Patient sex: M
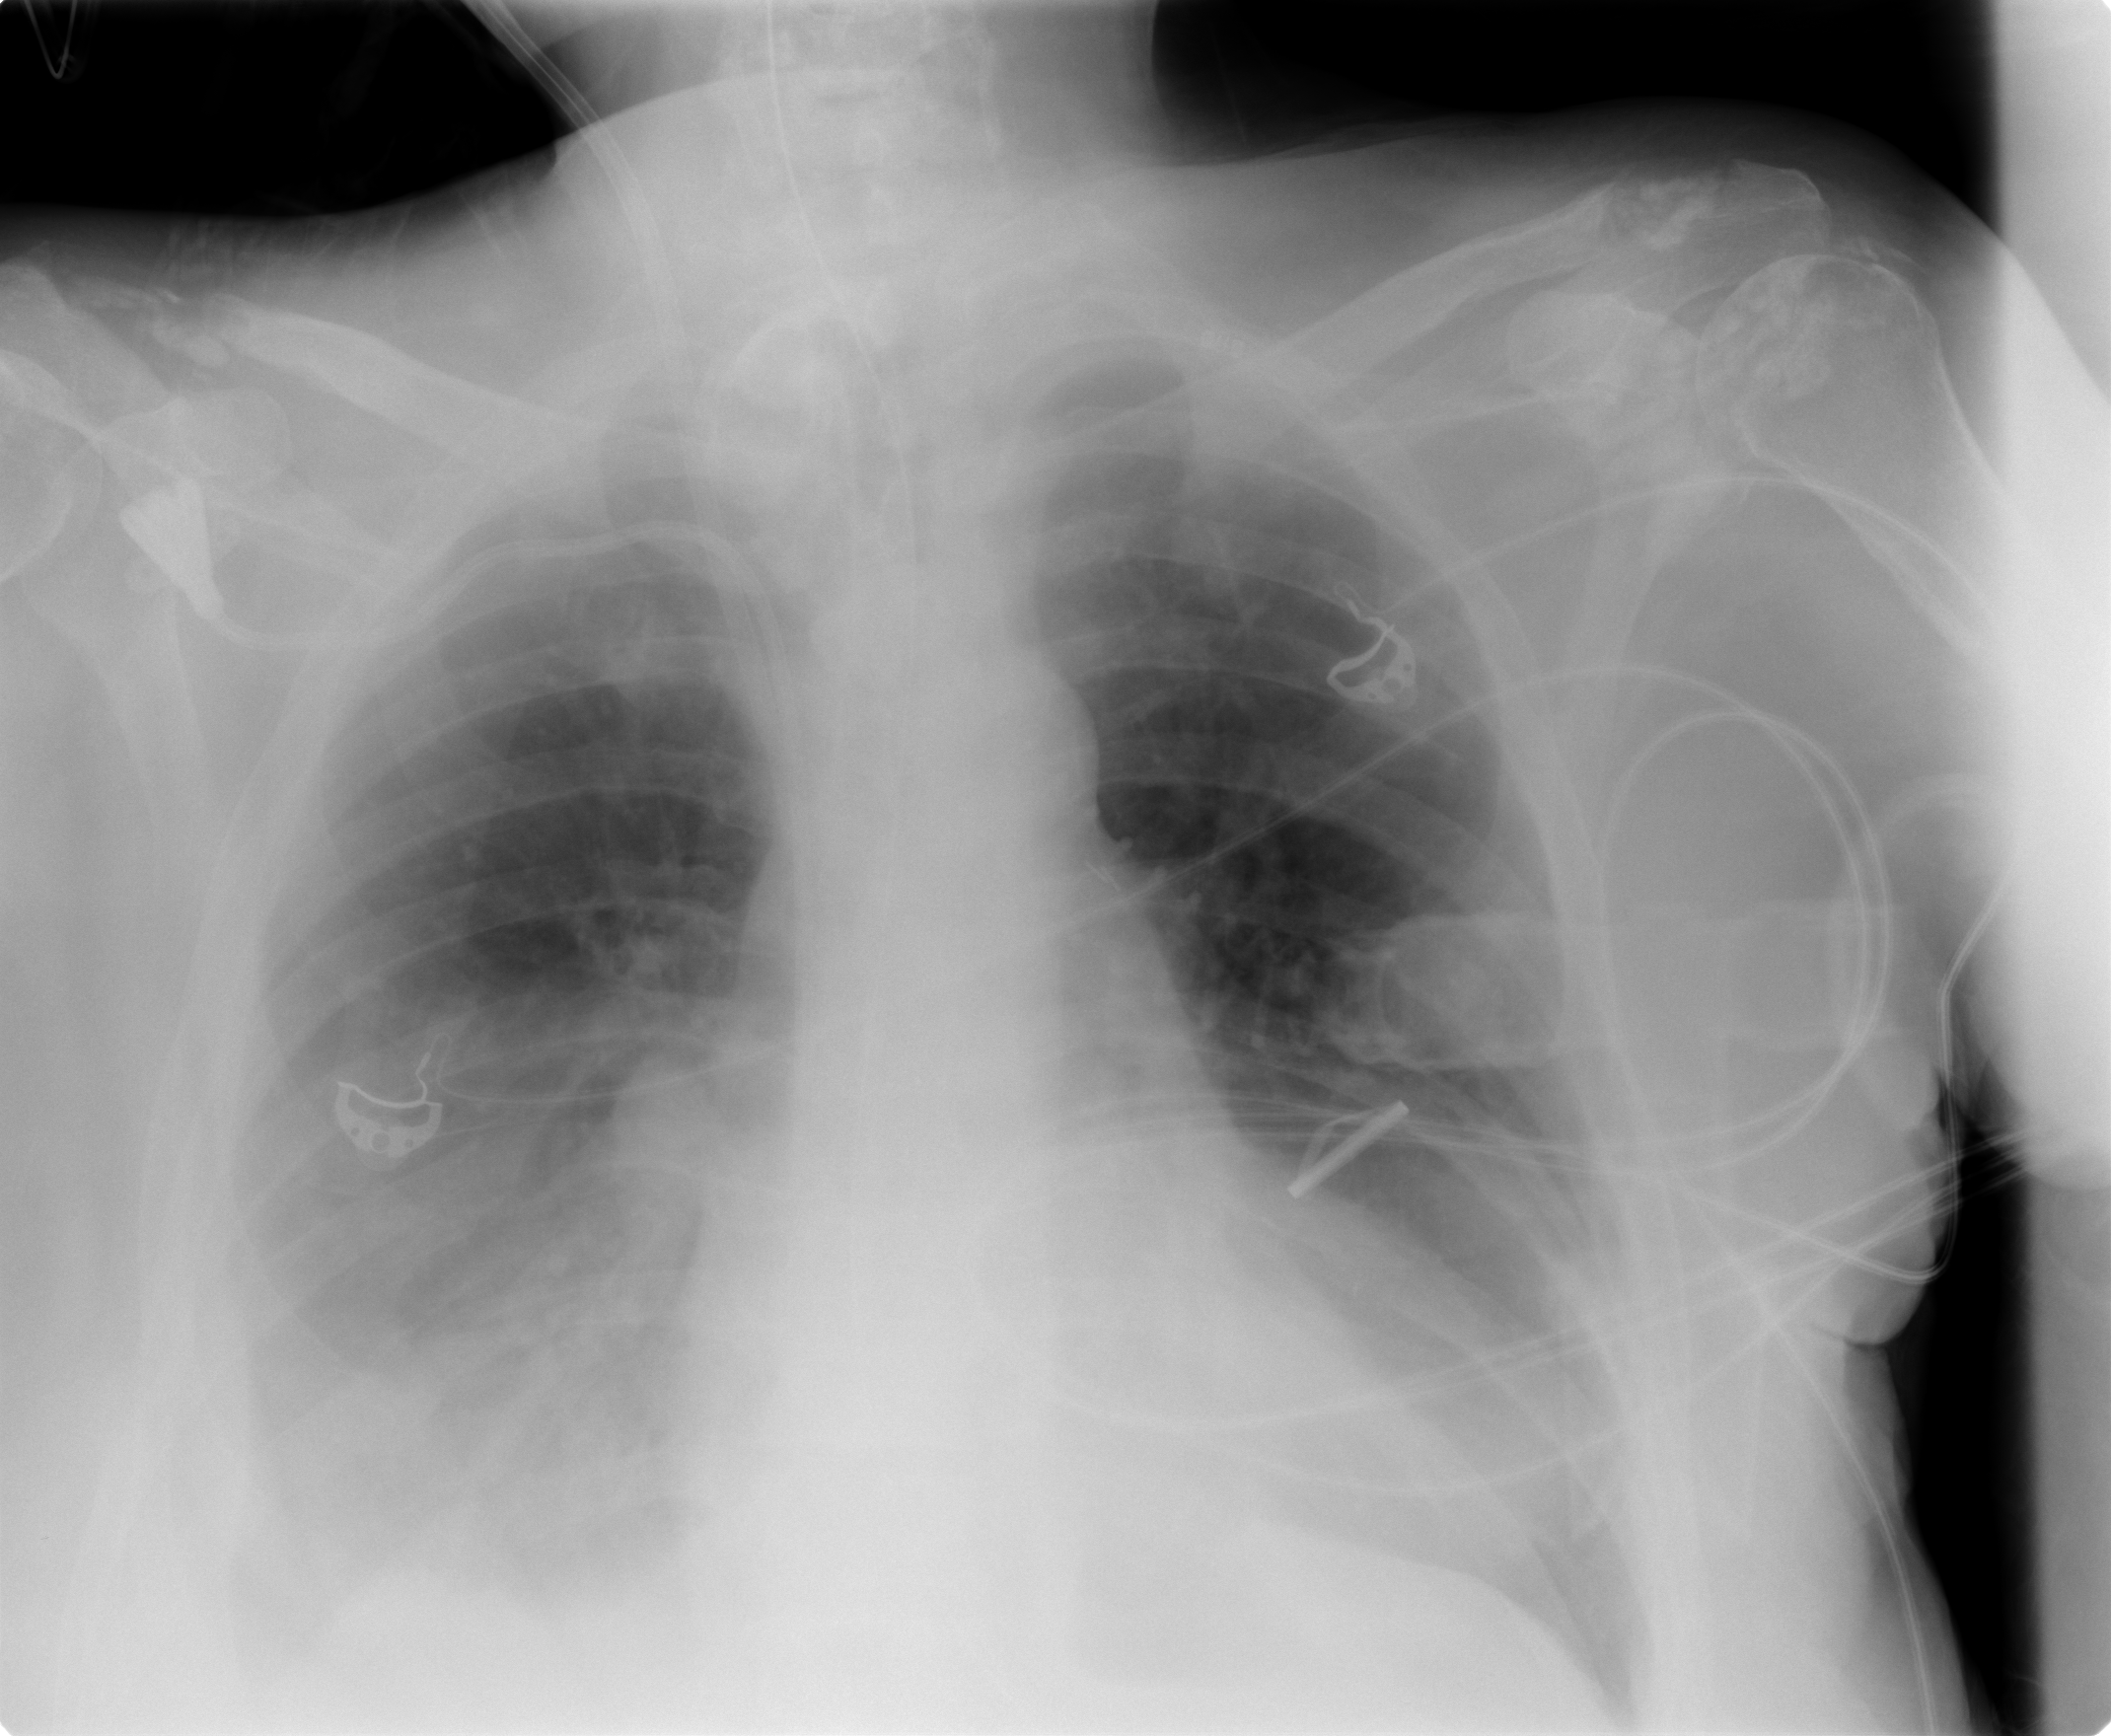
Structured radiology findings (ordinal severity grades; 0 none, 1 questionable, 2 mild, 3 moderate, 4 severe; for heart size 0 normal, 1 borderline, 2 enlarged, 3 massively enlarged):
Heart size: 2
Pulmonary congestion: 2
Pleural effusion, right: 3
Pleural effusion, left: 2
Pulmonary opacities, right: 2
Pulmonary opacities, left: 0
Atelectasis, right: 2
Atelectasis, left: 2